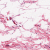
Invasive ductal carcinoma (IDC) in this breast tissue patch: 0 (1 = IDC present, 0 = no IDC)